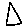
Label: triangle